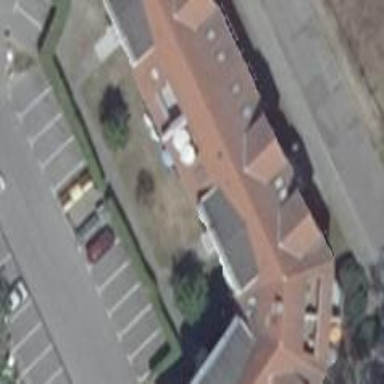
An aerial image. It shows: Residential building.